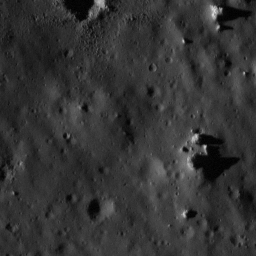
Pit: Schomberger A 1
Host crater: Schomberger A
Host type: impact_melt
Lunar coordinates: latitude -78.058, longitude 25.344